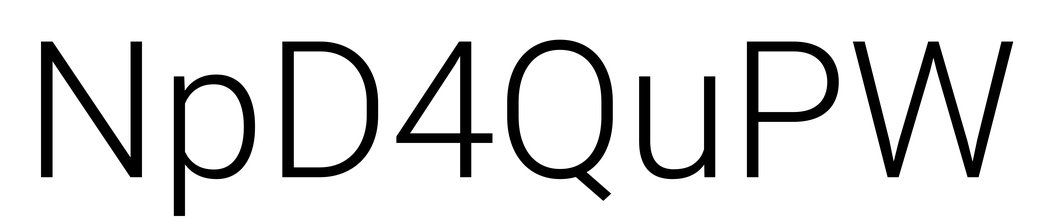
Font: Roboto_Light